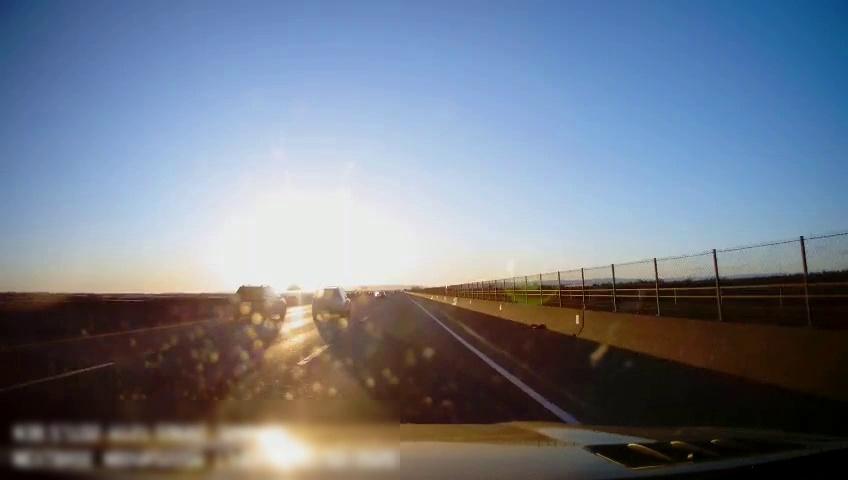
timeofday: Day
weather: Sunny
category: Drivable Space
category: Vehicles | Car
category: Vehicles | SUV
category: Vehicles | SUV
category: Lanes | Alternate Lane
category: Lanes | Current Lane
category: Lanes | Current Lane
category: Lanes | Alternate Lane